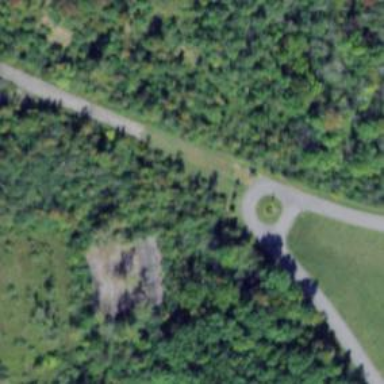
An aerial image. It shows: Path.